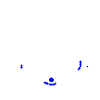
Particle: kaon